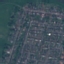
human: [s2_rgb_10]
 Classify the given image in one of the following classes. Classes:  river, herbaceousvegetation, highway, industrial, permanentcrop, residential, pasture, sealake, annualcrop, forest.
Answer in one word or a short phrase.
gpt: Residential